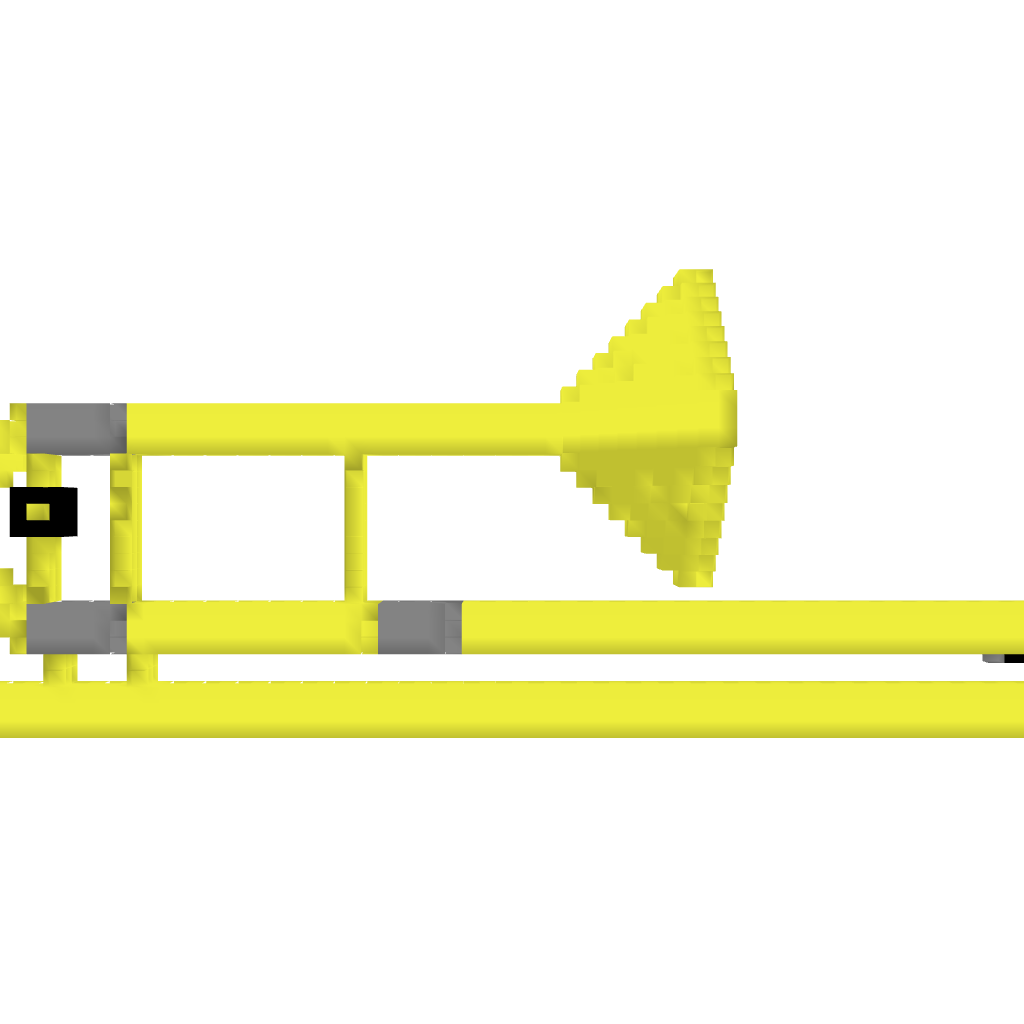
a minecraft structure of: Trombone - By Cybersneeze high quality